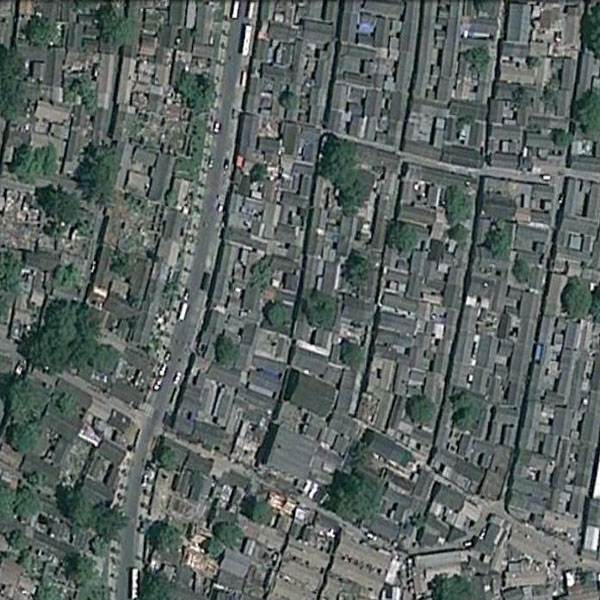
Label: DenseResidential